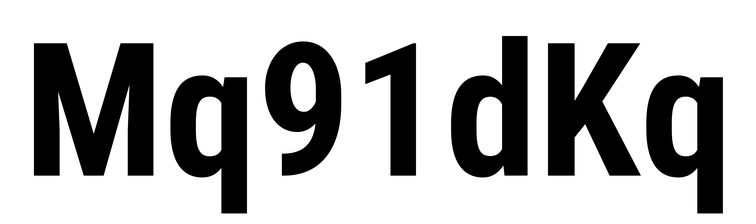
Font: Roboto_Condensed_Bold